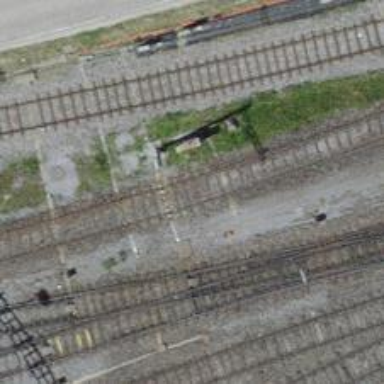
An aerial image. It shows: Single-track electrified railway service yard with contact line for trains.